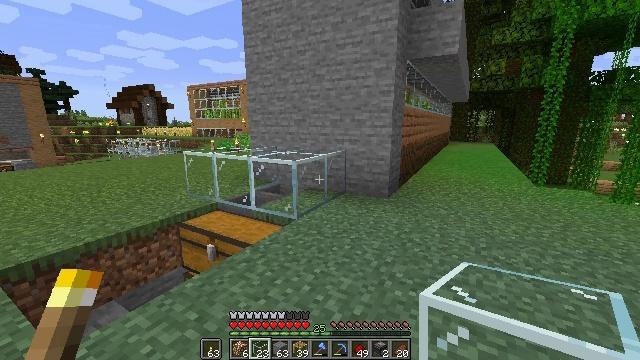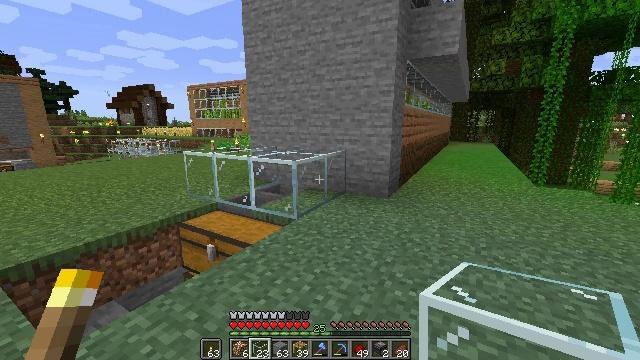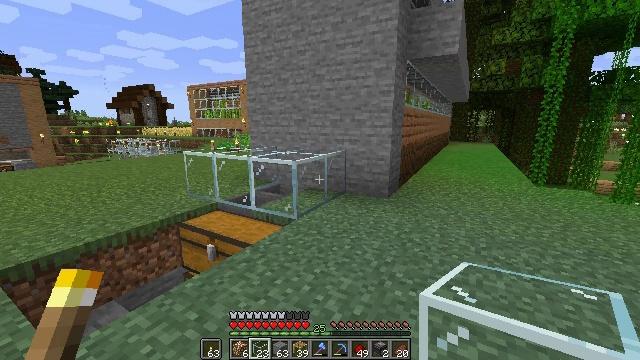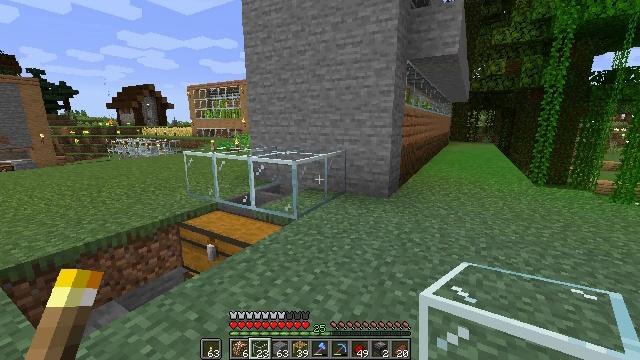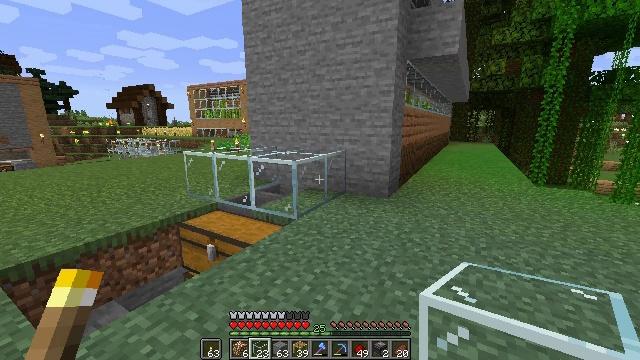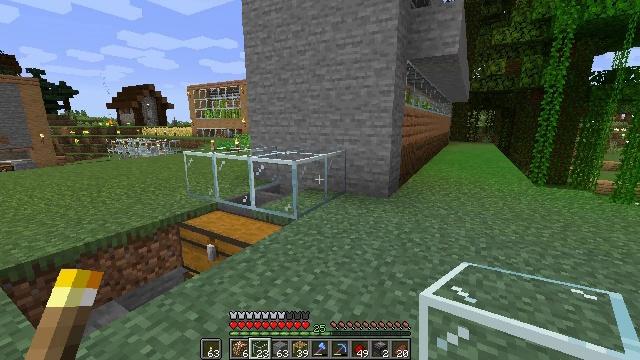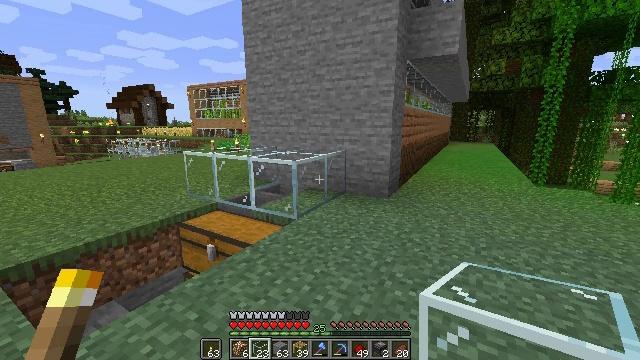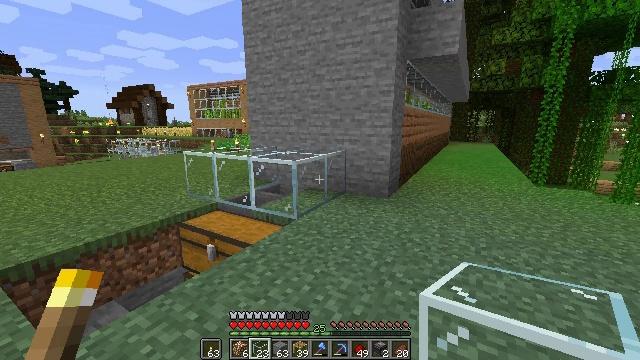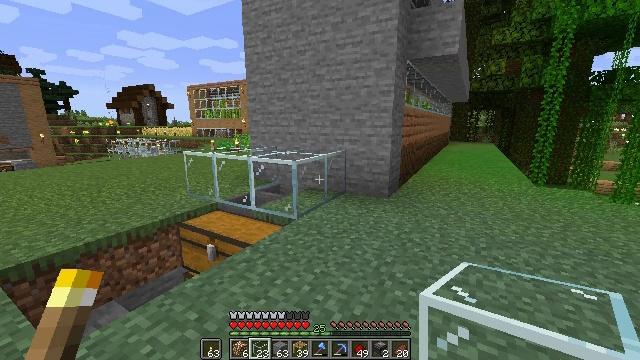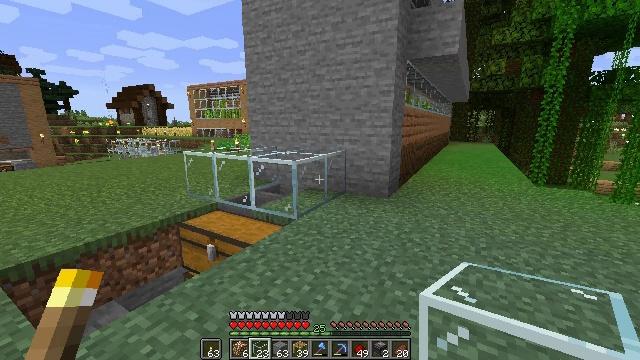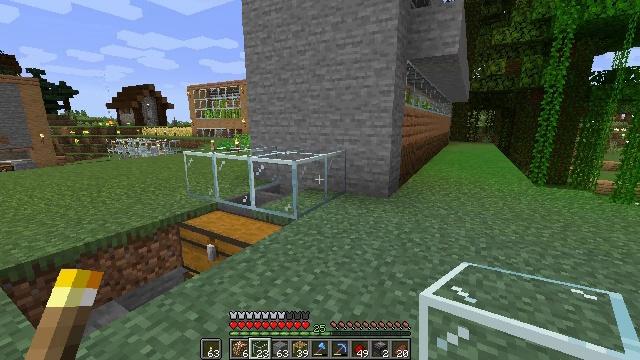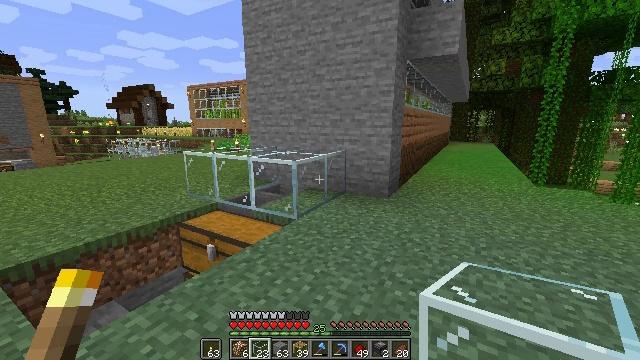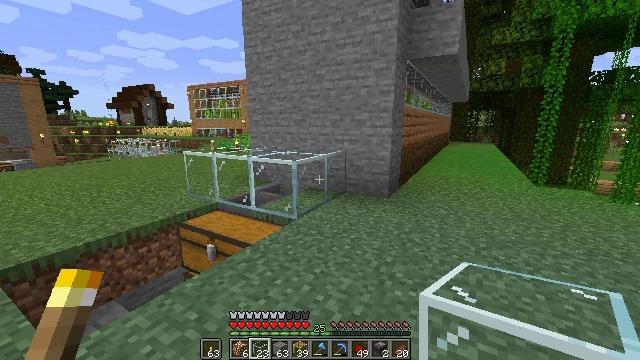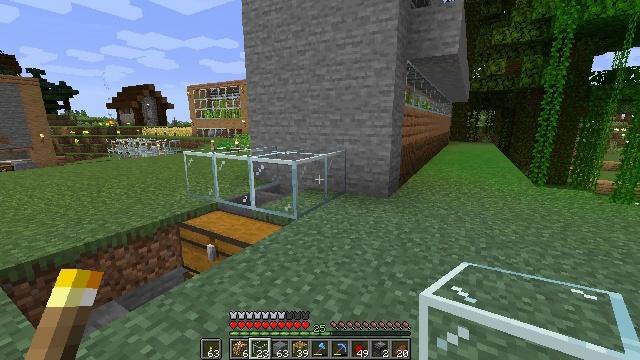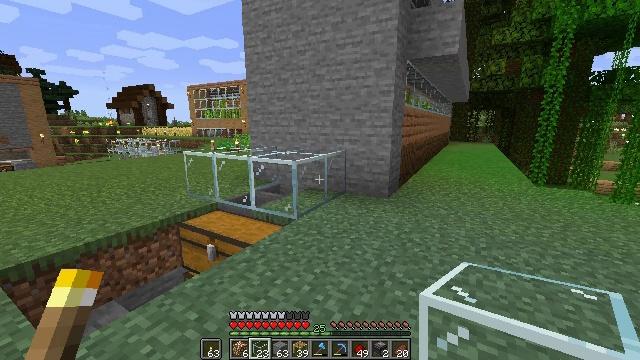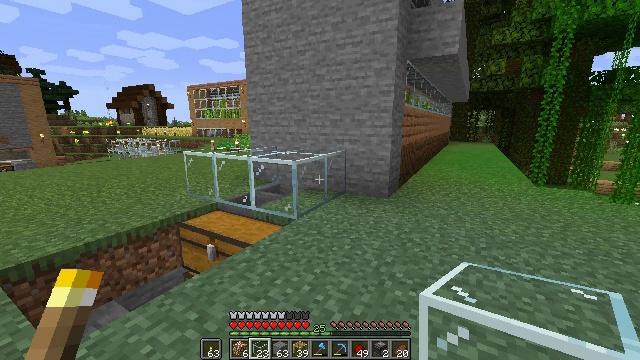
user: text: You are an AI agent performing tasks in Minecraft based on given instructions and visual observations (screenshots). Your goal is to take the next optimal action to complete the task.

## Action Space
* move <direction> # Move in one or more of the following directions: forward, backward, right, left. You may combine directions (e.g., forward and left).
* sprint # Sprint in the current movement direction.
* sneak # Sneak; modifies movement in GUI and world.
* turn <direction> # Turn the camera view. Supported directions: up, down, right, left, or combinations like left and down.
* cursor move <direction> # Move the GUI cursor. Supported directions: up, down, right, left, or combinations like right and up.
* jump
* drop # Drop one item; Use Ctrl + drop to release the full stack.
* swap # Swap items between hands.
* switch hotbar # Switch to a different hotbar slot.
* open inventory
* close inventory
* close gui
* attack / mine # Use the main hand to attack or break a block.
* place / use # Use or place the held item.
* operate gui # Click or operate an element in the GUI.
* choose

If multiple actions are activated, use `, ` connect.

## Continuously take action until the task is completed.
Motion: motion action
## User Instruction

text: Use materials to create a dropper in the crafting table.
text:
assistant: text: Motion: no_op
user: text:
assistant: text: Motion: no_op
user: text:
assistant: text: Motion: no_op
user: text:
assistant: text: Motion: no_op
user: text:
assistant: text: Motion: no_op
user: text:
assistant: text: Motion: no_op
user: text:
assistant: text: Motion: no_op
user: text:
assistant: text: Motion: no_op
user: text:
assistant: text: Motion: no_op
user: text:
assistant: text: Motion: no_op
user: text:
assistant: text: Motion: no_op
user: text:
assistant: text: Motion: no_op
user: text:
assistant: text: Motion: no_op
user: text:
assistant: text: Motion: no_op
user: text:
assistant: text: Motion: no_op
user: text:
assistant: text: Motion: no_op
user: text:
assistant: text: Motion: no_op
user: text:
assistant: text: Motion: no_op
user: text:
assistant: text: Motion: no_op
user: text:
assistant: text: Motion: no_op
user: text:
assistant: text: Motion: no_op
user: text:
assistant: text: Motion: no_op
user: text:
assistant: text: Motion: no_op
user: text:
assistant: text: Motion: no_op
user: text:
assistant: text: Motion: no_op
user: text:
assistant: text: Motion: no_op
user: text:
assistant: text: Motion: no_op
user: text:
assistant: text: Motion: no_op
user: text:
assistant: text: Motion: no_op
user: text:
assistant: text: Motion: no_op